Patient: sex M, age 42
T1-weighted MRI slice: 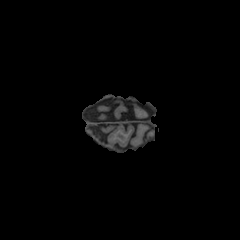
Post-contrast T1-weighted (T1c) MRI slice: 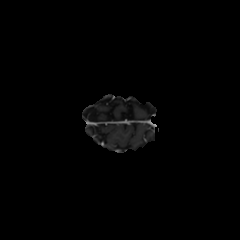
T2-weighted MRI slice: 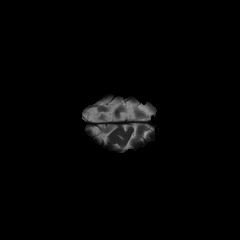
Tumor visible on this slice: no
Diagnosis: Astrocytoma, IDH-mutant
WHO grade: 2